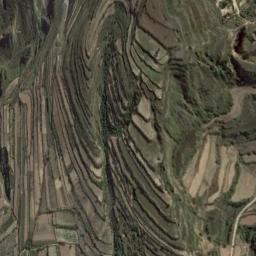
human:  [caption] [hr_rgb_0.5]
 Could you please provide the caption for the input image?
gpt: There are several white houses on the terraces .

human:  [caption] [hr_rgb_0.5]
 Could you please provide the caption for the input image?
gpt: The bare and green terrace is next to some trees .

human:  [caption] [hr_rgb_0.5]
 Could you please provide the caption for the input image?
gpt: Many green plants are on the terrace .

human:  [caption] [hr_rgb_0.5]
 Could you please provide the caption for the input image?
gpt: A large layer of brown and green mixed terraces with several winding narrow paths .

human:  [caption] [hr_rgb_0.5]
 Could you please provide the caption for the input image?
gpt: There are many terraces arranged irregularly .